Aerial crown-view tile of a tropical tree (Barro Colorado Island, Panama), acquired 20241216:
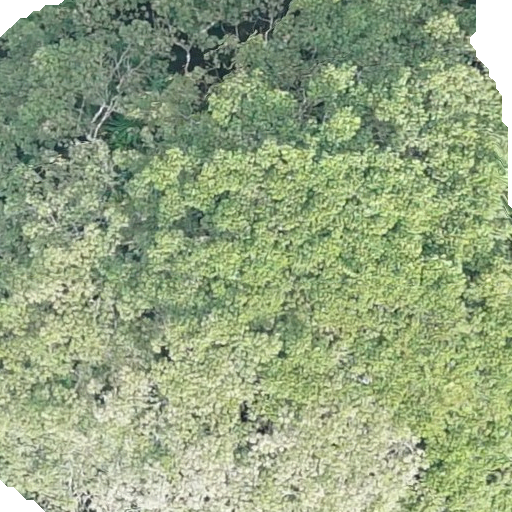
Species: Sterculia apetala
GBIF accepted scientific name: Sterculia apetala
Crown area: 505.838 m²